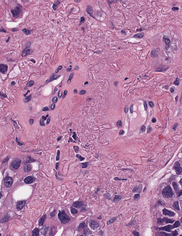
Tumor epithelial tissue: yes
Tumor-associated stroma tissue: yes
Normal tissue: no